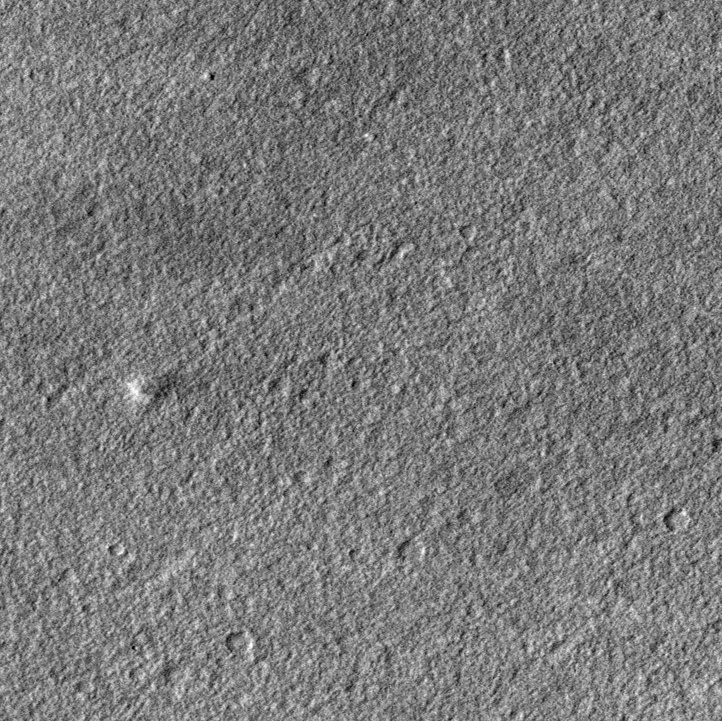
Label: dustdevil